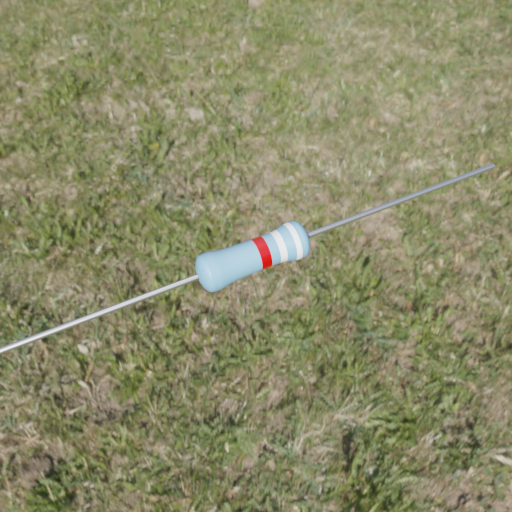
Resistor colour bands (in order): red, white, white